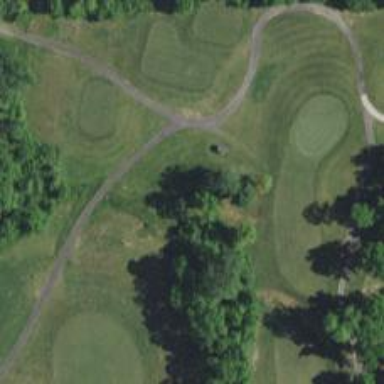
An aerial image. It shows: Service road designated as golf cart path.